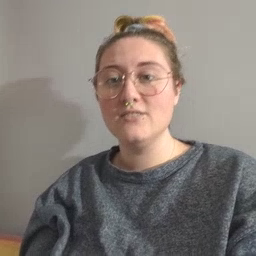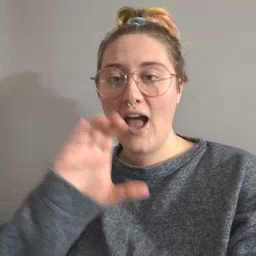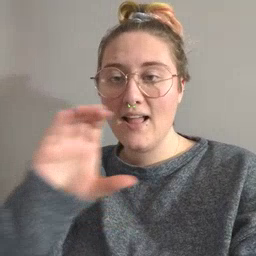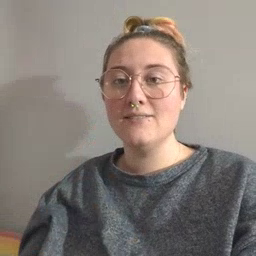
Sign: chocolate